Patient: sex M, age 46
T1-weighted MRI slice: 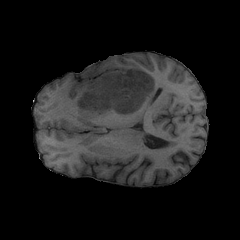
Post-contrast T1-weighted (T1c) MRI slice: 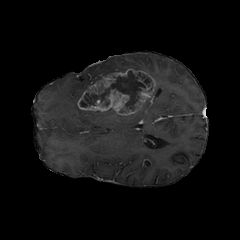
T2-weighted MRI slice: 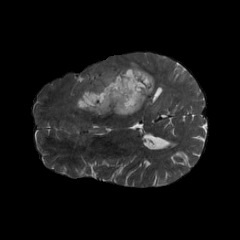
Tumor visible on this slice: yes
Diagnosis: Glioblastoma, IDH-wildtype
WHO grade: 4